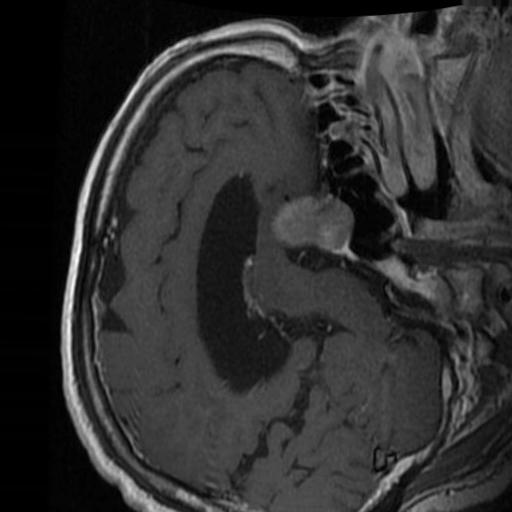
Label: brain_tumor